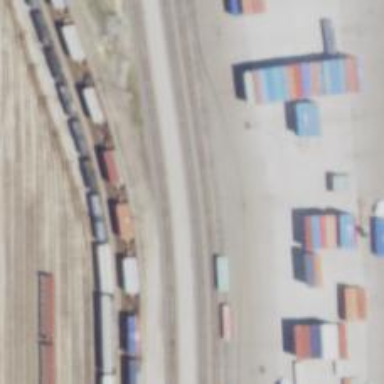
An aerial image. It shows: Railway yard used for servicing trains.